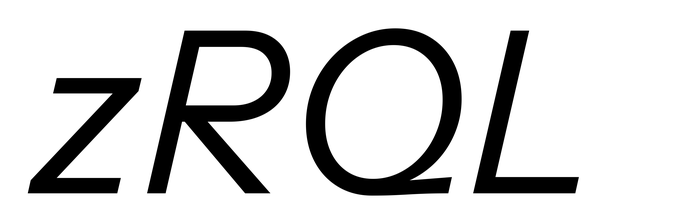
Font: InstrumentSans-Italic_Italic